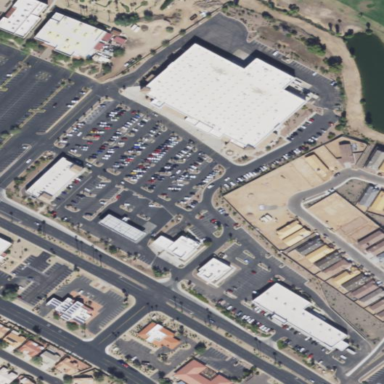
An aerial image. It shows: Retail area.